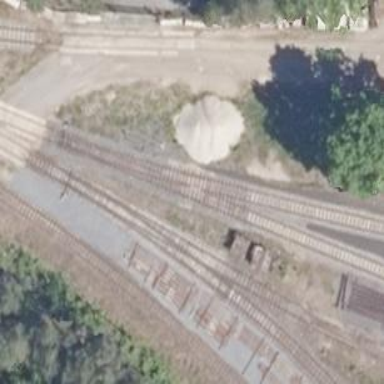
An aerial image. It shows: Railway switch.